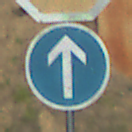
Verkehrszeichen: VorgeschriebeneFahrtrichtungGeradeaus
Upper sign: Stop
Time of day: MorningAfternoon
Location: Outdoor (Suburban)
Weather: Clear
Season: NotSpecified
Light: Natural